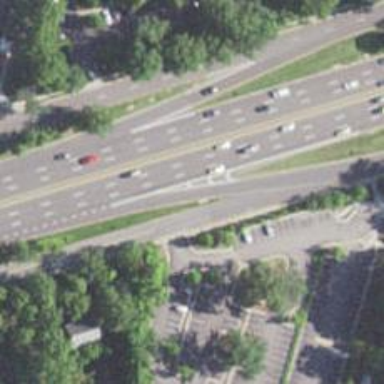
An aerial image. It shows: Asphalt trunk link road.